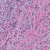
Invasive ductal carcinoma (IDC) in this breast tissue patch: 1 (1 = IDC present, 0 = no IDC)